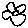
Label: flower